Current action and preconditions to check: trajectory_clear

Your task: For each precondition in the list above, predict whether it will hold at this action.

Consider the current scene as observed from the mobile robot's camera, and analyze the predicted future states of all dynamic agents (e.g., people, animals, vehicles, or any moving entities) within the NEXT SECOND.

IMPORTANT: Only answer "very likely" if you are absolutely certain—based on strong, clear evidence—that a dynamic agent will violate the precondition in the predicted future state. Do NOT answer "very likely" for unlikely, ambiguous, or low-probability risks.

Ask yourself for each precondition: Is there a high probability, with clear and convincing evidence, that the predicted future states of any dynamic agent will interfere with the predicted future state of the currently executing action within the NEXT SECOND, causing that precondition to fail?

Assess the risk level based on these predictions. Use "likely" or "very likely" if motions create a clear risk of interference.

Use "neutral" or "improbable" if agents are nearby but their predicted paths are clearly diverging or non-conflicting.

Failure Risk Categories: "very improbable", "improbable", "neutral", "likely", "very likely"

Answer Format: Output ONLY the probability_of_failure value from these categories: "very improbable", "improbable", "neutral", "likely", "very likely"

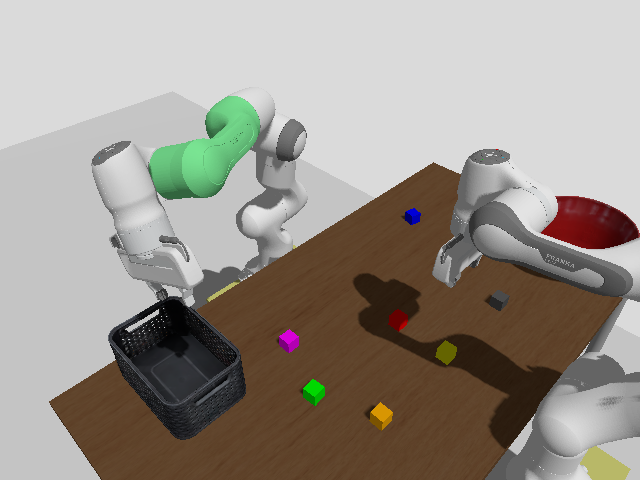

Answer: very improbable